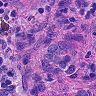
Metastatic tissue present: yes